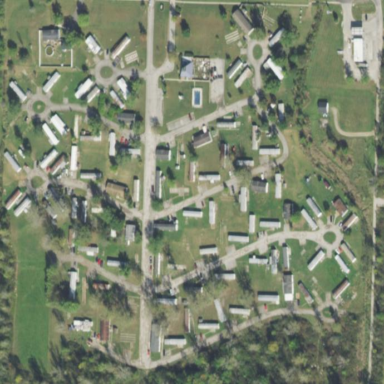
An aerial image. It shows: Residential area designated as trailer park.